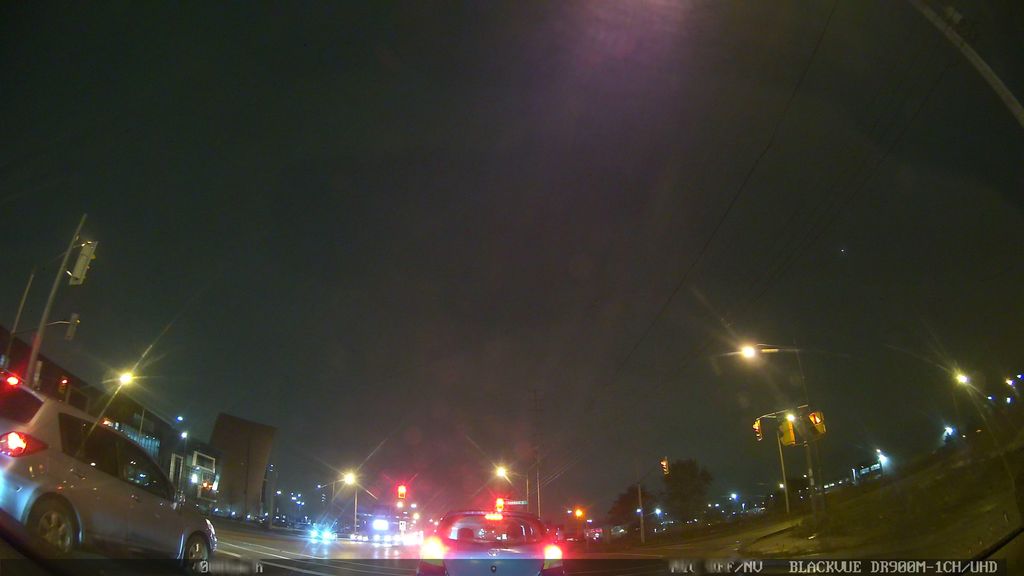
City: toronto